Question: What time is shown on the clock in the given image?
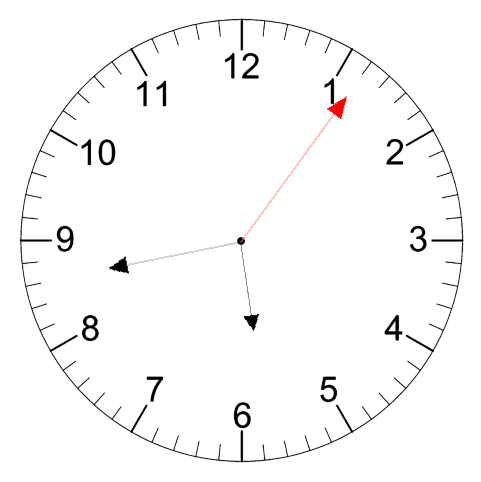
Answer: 05:43:06